Question: I'm now creating a native app for blackberry, android, and iOS. I have a mobile site too that share the same functionality.
now I want everytime a user access the mobile site using specific device such as android or blackberry, it will give notification to download the app (redirect to bb app world or google play store). My reference here is just like the twitter mobile site, when you access it from blackberry, it will show you notification (with download link and 'x' button, just like from the image below). for now i'm thinking to use javascript detection, is it alright?
thanks.

*what i mean is that little block "New! Download the Twitter......"
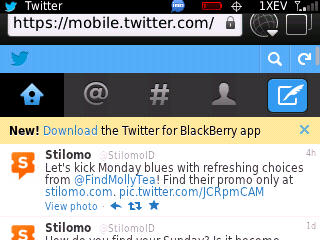
Answer: From the other post: